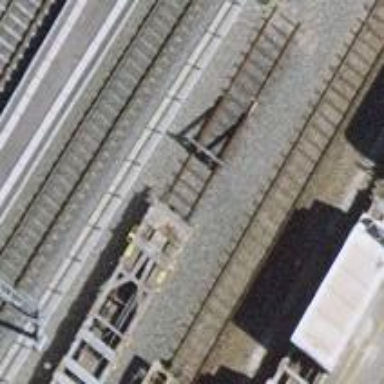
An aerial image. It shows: Railway buffer stop.